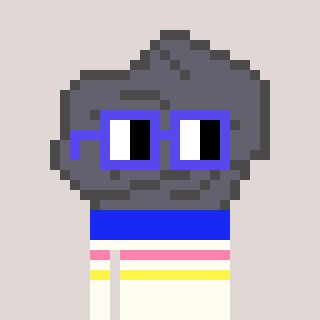
a pixel art character with square blue glasses, a rock-shaped head and a grayscale-colored body on a warm background